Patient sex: F
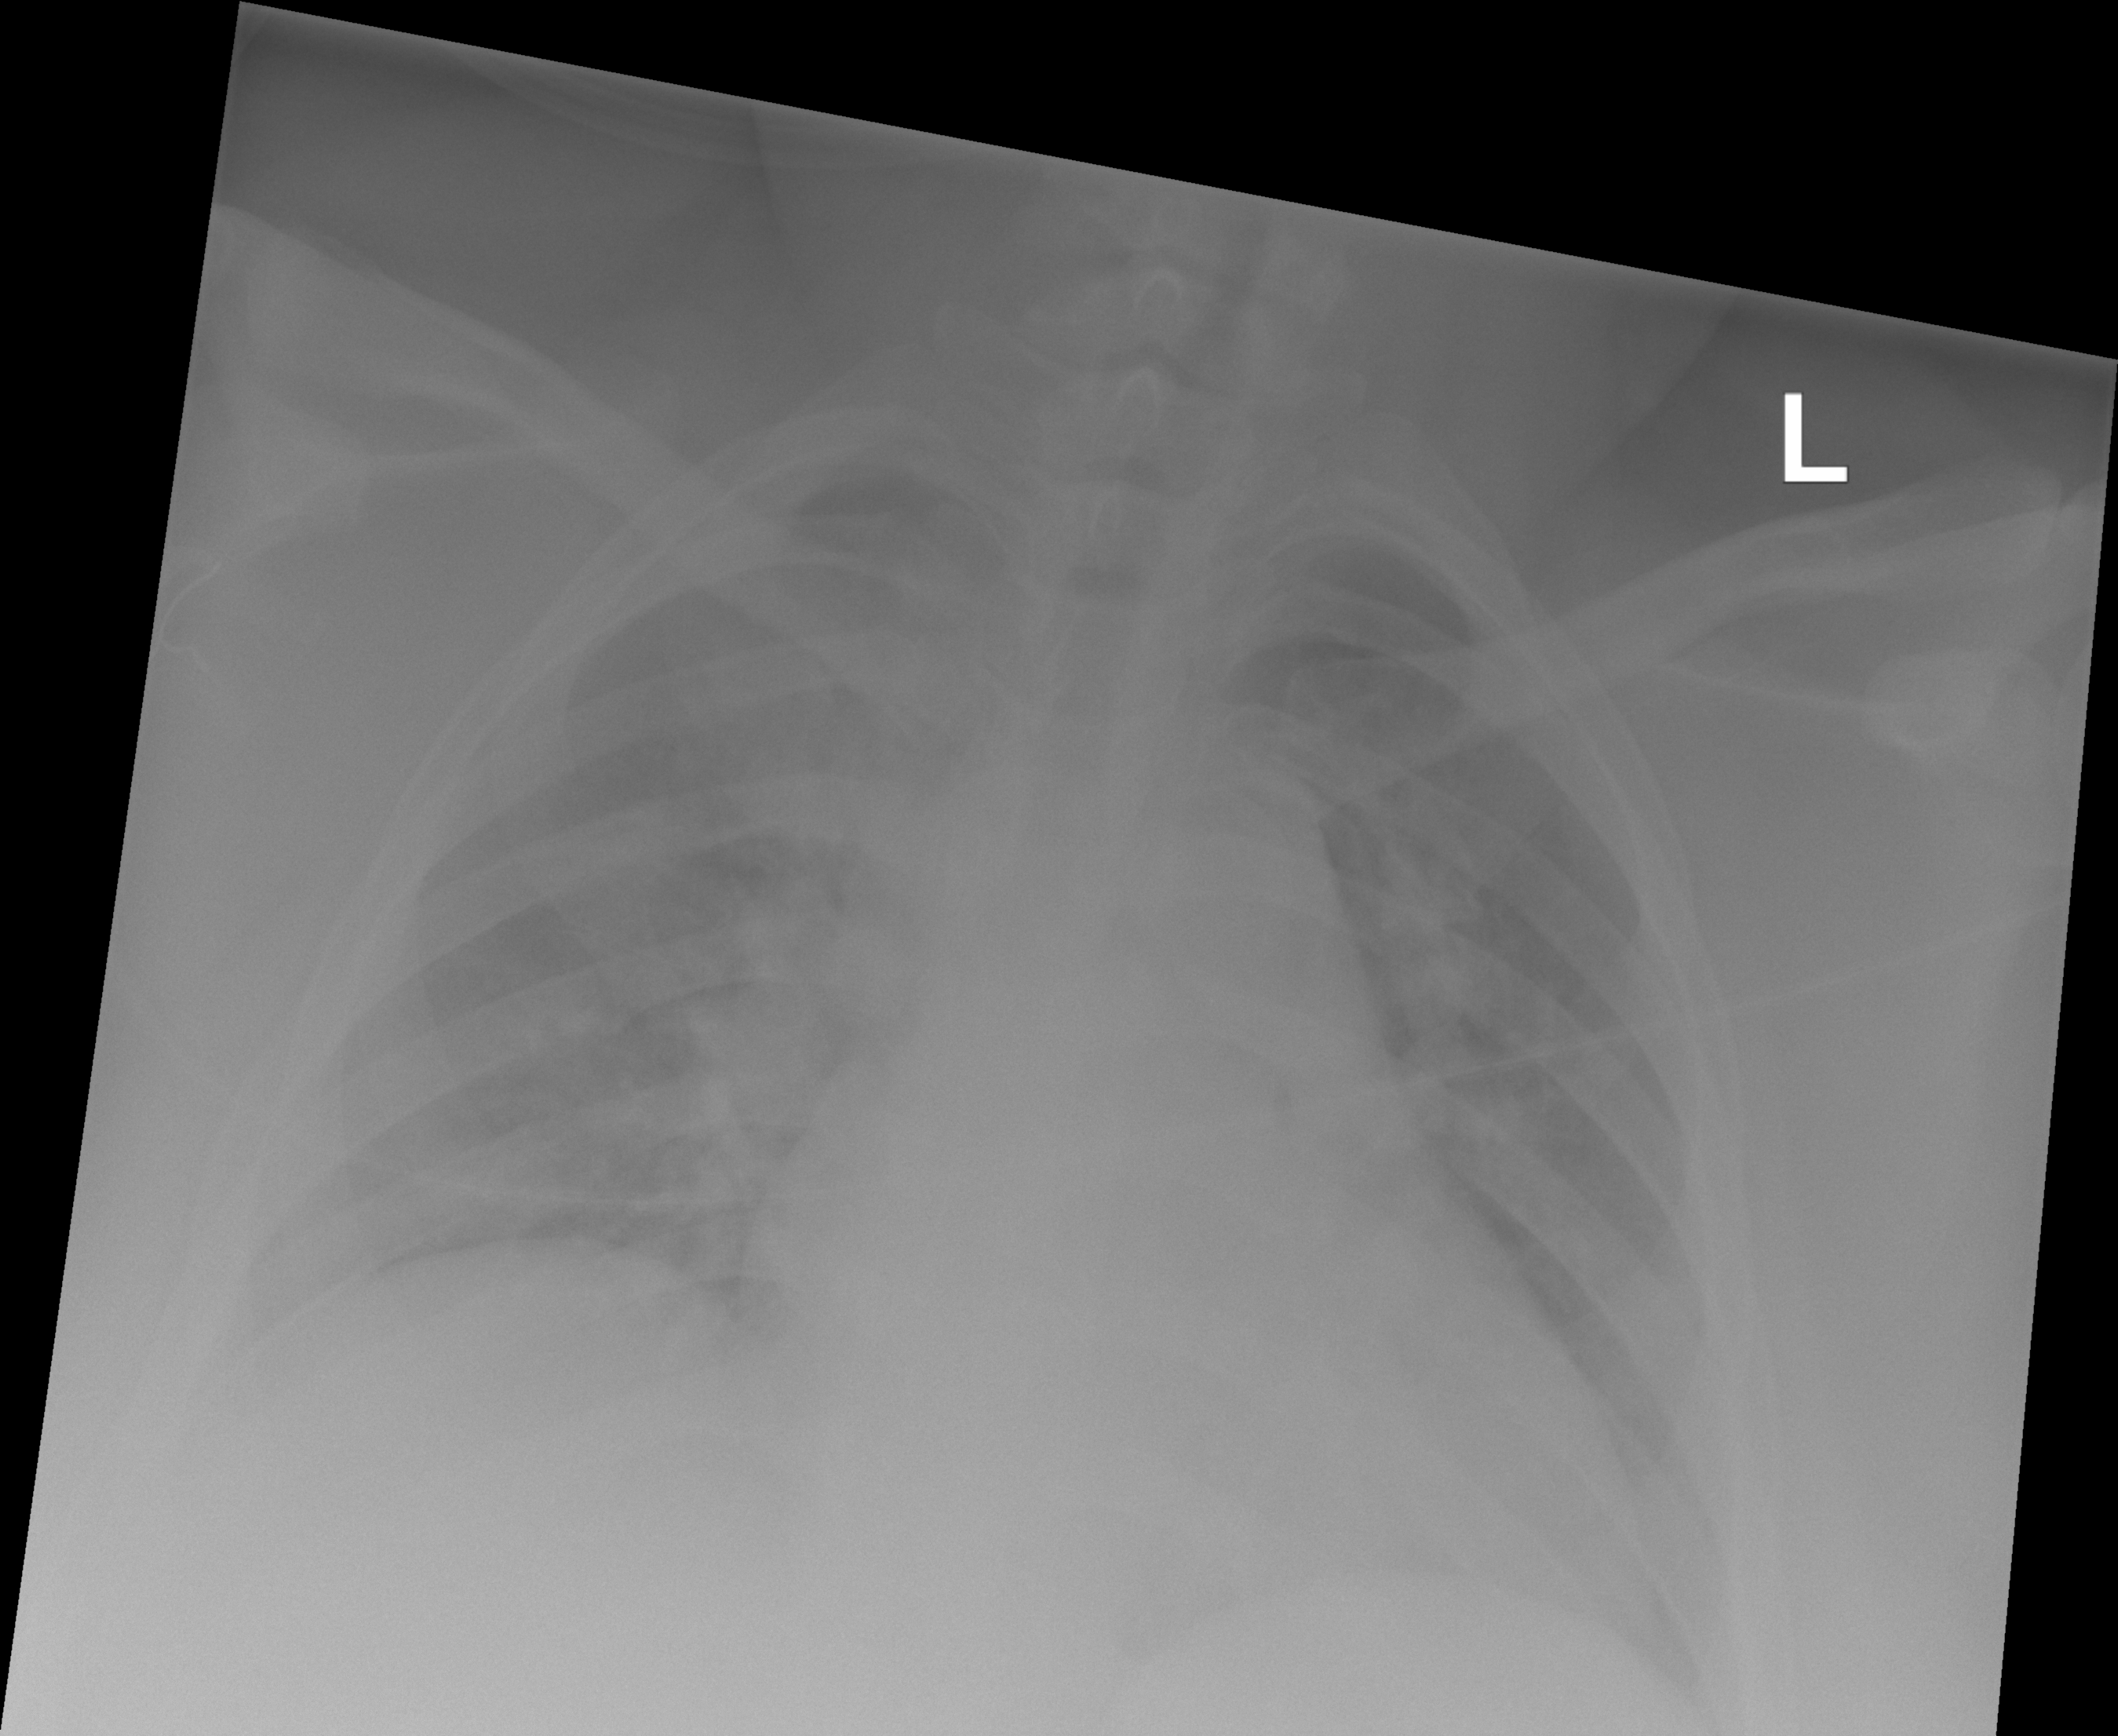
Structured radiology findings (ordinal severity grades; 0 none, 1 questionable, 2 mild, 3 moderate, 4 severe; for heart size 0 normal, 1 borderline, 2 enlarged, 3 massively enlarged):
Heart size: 2
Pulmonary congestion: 2
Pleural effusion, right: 0
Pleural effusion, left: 0
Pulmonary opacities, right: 2
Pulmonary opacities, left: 2
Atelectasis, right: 2
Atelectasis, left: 2